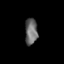
Tissue: skin
Cell type: Epithelial cells
Senescence score: 0.243
Nuclear area (px): 323
Mean DAPI intensity: 105.7